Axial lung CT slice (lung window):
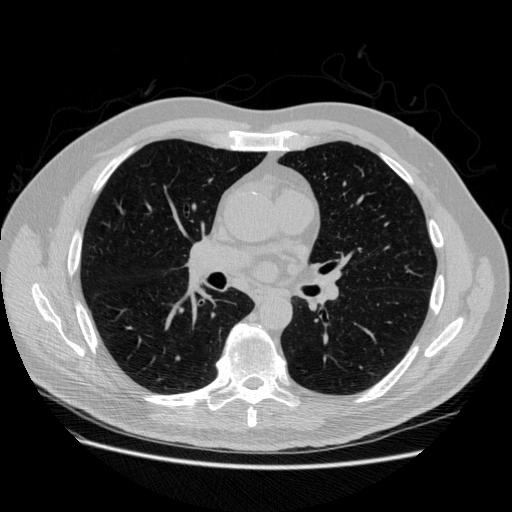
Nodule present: no